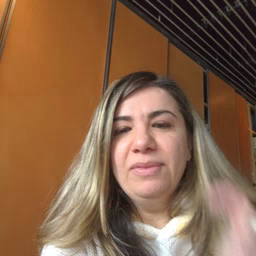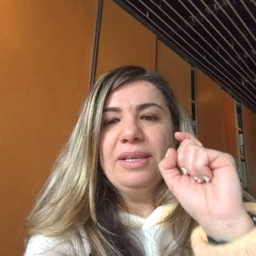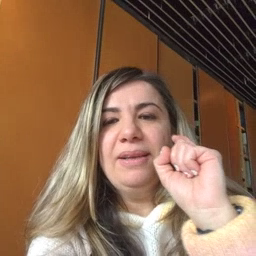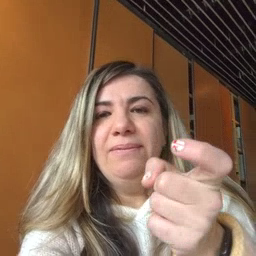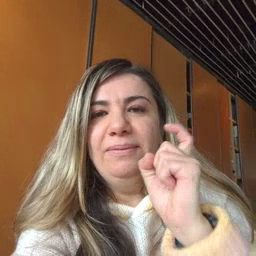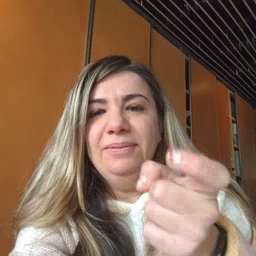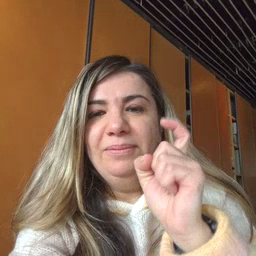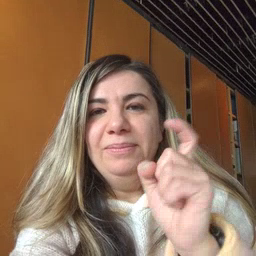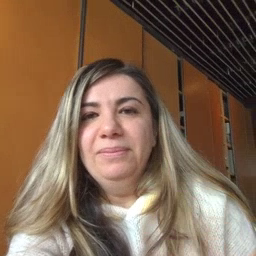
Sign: gift